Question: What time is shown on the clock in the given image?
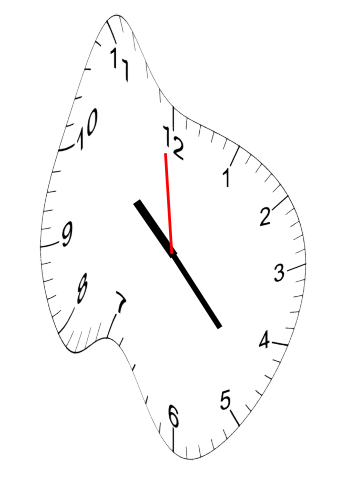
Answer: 10:22:59